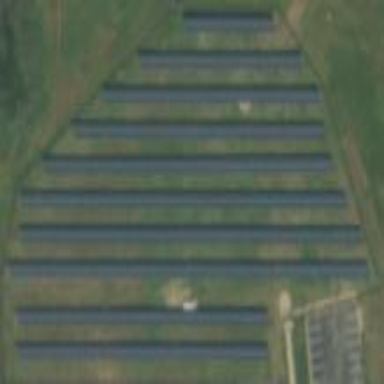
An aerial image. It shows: Solar photovoltaic panel generator surrounded by fence.